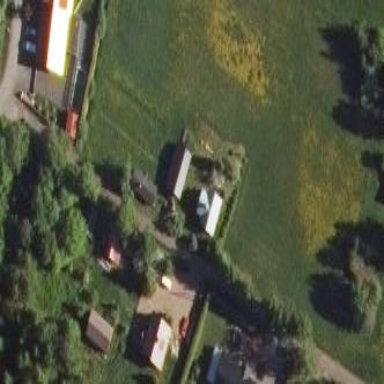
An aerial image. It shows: Farmyard area.